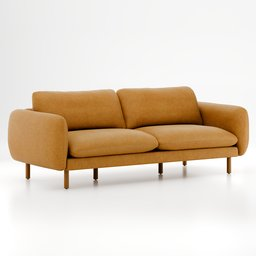
Label: furniture